Aerial crown-view tile of a tropical tree (Barro Colorado Island, Panama), acquired 20240716:
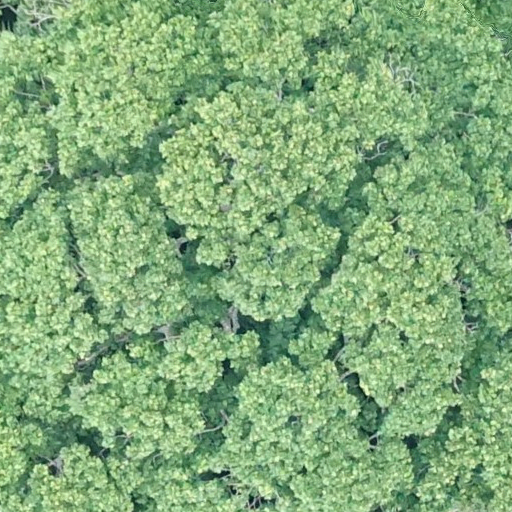
Species: Dipteryx oleifera
GBIF accepted scientific name: Dipteryx oleifera
Crown area: 722.045 m²